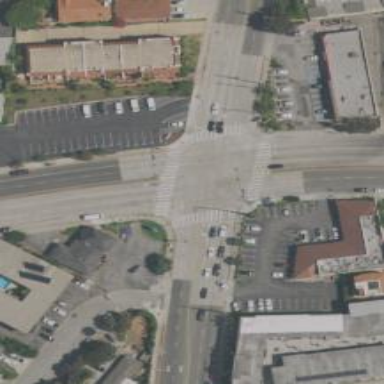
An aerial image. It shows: Marked crossing on the road.